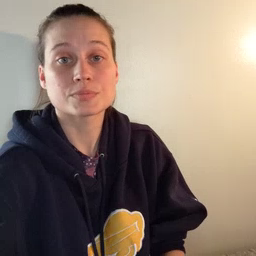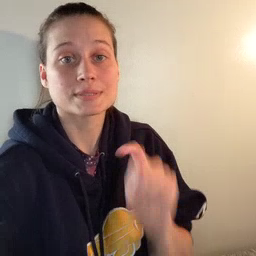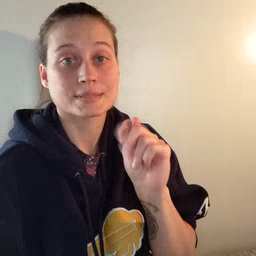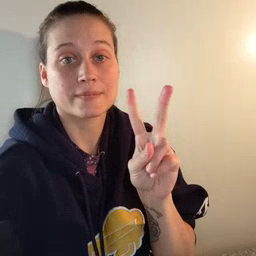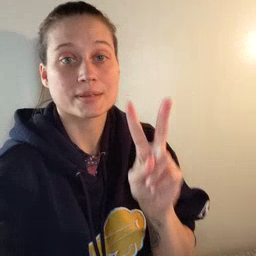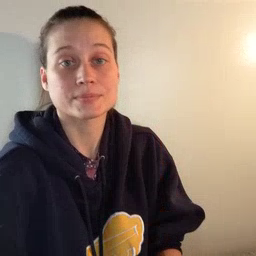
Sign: TV